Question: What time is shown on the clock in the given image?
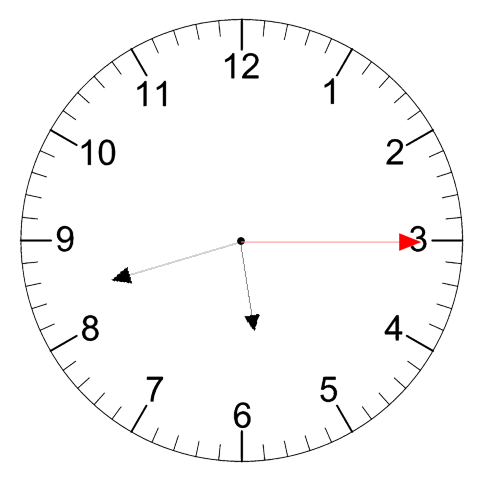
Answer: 05:42:15